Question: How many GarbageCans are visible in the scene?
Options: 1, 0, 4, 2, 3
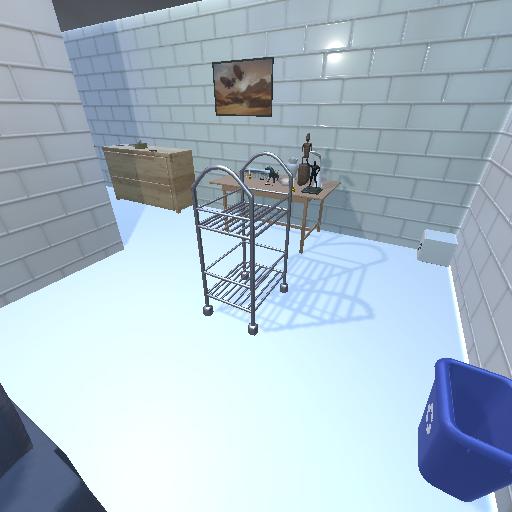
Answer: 1